Question: I'd like to build a NSCollectionView similar to the one in iPhoto '11. I want to group several pictures in section, and create a section header as well. The section header of a specific section is always visible until the last element of that section is visible. You can take a look at the picture to see what I mean.
EDIT: I should add that the contents are not images.

Thanks in advance
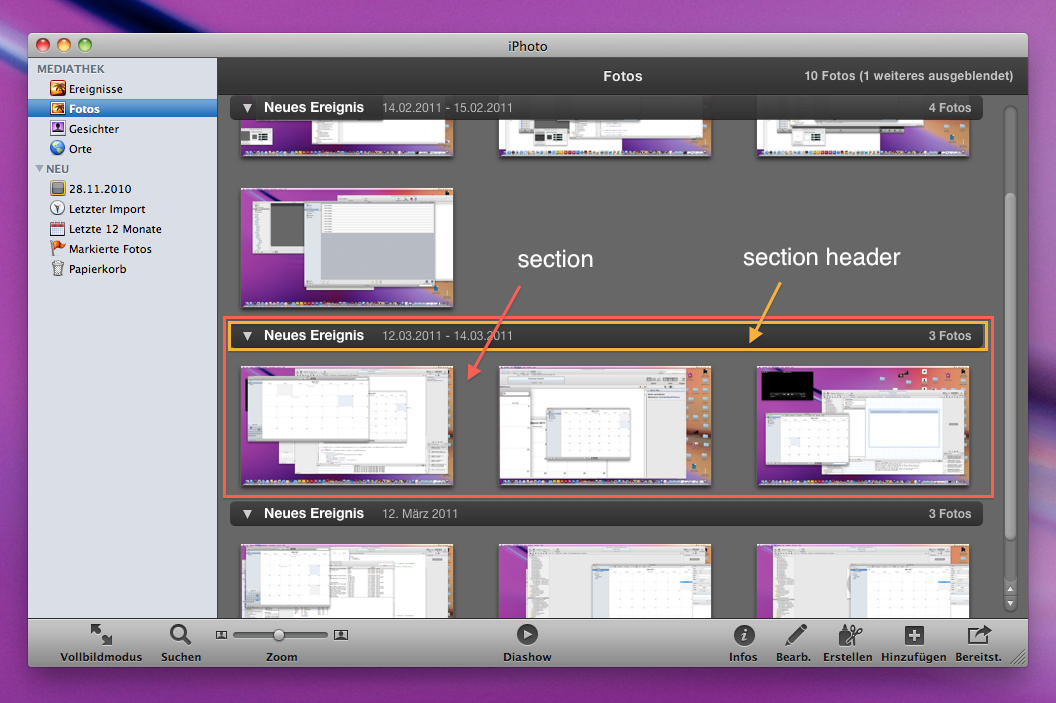
Answer: You're probably going to have to look at using CALayers directly. 'NSCollectionView' gets most of its magic from CoreAnimation IIRC, and it looks like you might have to duplicate some of that. Alternatively you could try using nested collection views-- one containing groups, then each group contains another collection view of individual items.
Either way, your view/layer hierarchy is going to be the same. You'll have a top-level container which has only one column (since groups stretch across the entire width), then each item within that will have any number of columns, based on the item width. i.e. your 'group' collection view items will stretch to fill width, but your individual items within those groups won't.
If you choose to use the raw 'CALayer' approach, then you'll want to look at 'CAConstraintLayoutManager'. This is what provides the magic inside 'NSCollectionView'. A good place to start looking for information on this is <URL>. Bill's now the official platform evangelist for Apple, so I think it's safe to say he knows what he's talking about in there.
Overall, I'd suggest using a nested 'NSCollectionView' approach to start with, and look at dropping down to raw CoreAnimation only if performance seems to be lacking, or if you have issues getting some stuff to work. Using 'NSCollectionView' lets you keep all your current 'NSView'-ness in place, so it will be less work. If it turns out ok, then you're home & dry. If not, you've got something else to try which you can tweak to your heart's content.